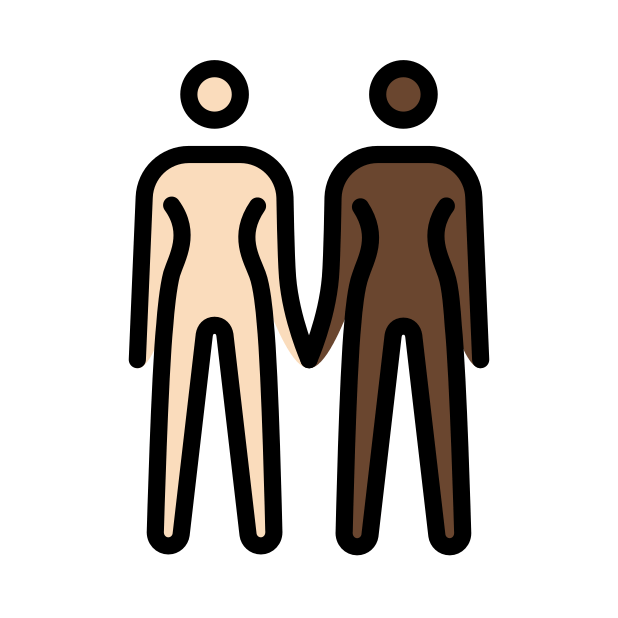
women holding hands: light skin tone, dark skin tone